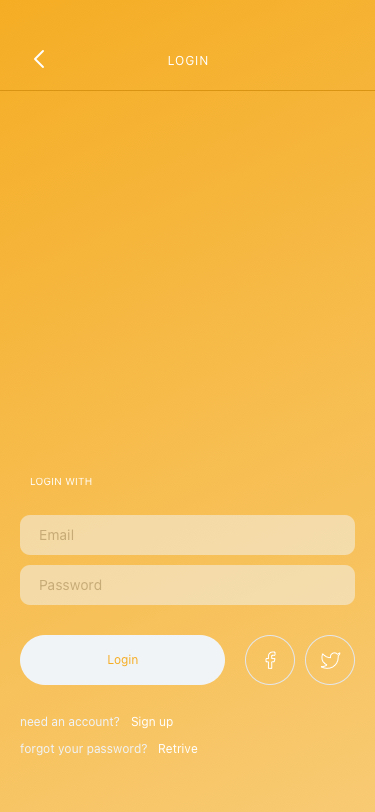
Text in this UI design:
forgot your password?
Retrive
need an account?
Sign up
LOGIN WITH
LOGIN